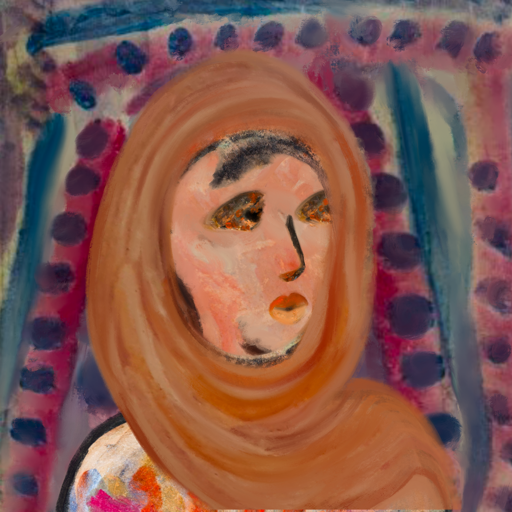
Background: HillGirl, Head And Neck Side: Roy_Bahadur, Face Side: Gypsy_Queen, Bust: Childish, Hair Side: Childish, Head Accessory: Pious_Lady_Scarf, Second Necklace: Blank, Necklace: Blank, Baby: Blank